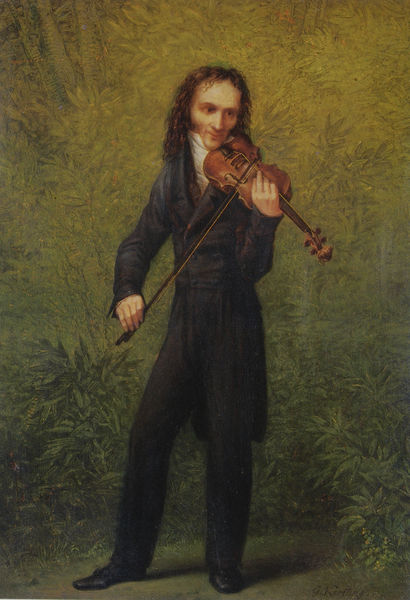
Titel: Der Geiger Nicolo Paganini
Künstler: Georg Friedrich Kersting
Standort: Dresden
Institution: Gemäldegalerie Neue Meister
Schlagwörter: baum, blätter, gemälde, hand, kopf, mann, schatten, weiß, bäume, gelb, grün, landschaft, blume, braun, frisur, haar, hintergrund, licht, mund, nase, schwarz, stirn, blick, gras, gürtel, weg, wiese, malerei, anzug, hemd, hose, arm, augen, gesicht, kragen, lang, bildnis, herr, hände, instrument, portrait, porträt, signatur, öl, natur, stamm, busch, büsche, gebüsch, schlank, sonne, sträucher, haare, lange haare, mantel, stehend, blatt, konzert, musik, musiker, pflanze, pflanzen, kinn, locken, wald, garten, bogen, spieler, schuhe, hecke, klein, signiert, stämme, frack, tapete, spielen, halstuch, musizieren, knöpfe, gehrock, weste, dünn, konzentration, spiel, draußen, lichtung, acryl, komponist, künstler, seite, kunst, bratsche, geige, geigenbogen, geigenspieler, geiger, violine, violinist, lust, blattwerk, bambus, busche, saiten, farbverlauf, geln, paganini, pagannini, pagganini, porträtj, sarasate, spielbein, standbein, strauchwerk, teufelsgeiger, virtuose, gün, fidel, musizierend, streichen, schwarze schuhe, untersetzt, schwarzes gewand, streicher, zweireiher, kleiner mann, insturment, fiedler, violinspieler, gege, g, a, #bogen, nug, pagini, stradivari, frasck, duschungelhintergrund, kleiner man, granzifigur